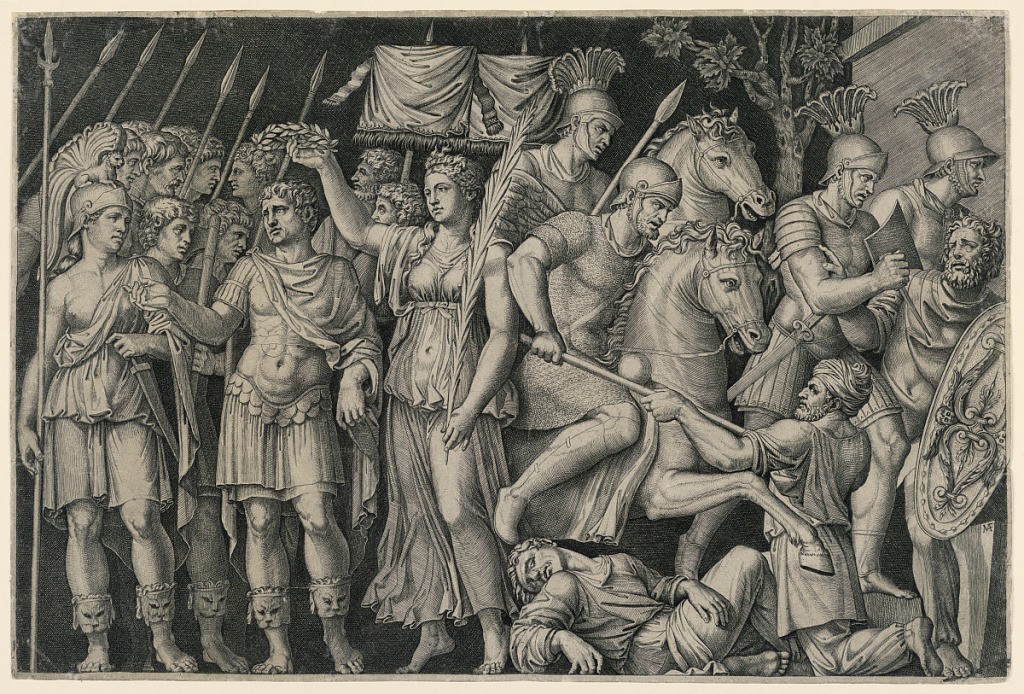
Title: Trajan Crowned by Victory
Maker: Marc Antonio Raimondi, Italian, 1483 – 1527
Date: ca. 1520
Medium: Engraving on paper
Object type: Print
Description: A section from the trajan's column relief. At left, stands Trajan between the allegorical figures of Roma and Victory. The latter is crowning Trajan with a wreath. At right, a group of soldiers conquer Dacier.